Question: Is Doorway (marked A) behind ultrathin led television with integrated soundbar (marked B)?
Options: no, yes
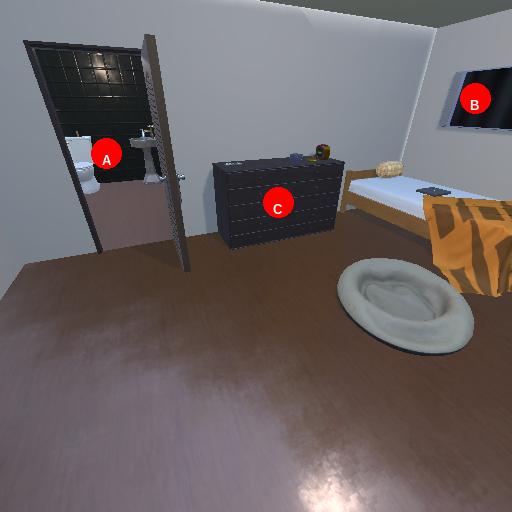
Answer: no